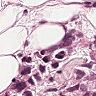
Metastatic tissue present: yes